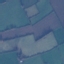
Land use / land cover: Pasture